Question: I'm currently working on extending a TextView, adding an outline around the text. Thus far, the only problem I've been having is my inability to position the "outline" correctly behind a text. If I code the extended class like the one portrayed below, I get a label that looks like this:

Note: in the above screenshot, I set the fill color to white, and the stroke color to black.
What am I doing wrong?
'''
public class OutlinedTextView extends TextView {
/* ===========================================================
* Constants
* =========================================================== */
private static final float OUTLINE_PROPORTION = 0.1f;
/* ===========================================================
* Members
* =========================================================== */
private final Paint mStrokePaint = new Paint();
private int mOutlineColor = Color.TRANSPARENT;
/* ===========================================================
* Constructors
* =========================================================== */
public OutlinedTextView(Context context) {
super(context);
this.setupPaint();
}
public OutlinedTextView(Context context, AttributeSet attrs) {
super(context, attrs);
this.setupPaint();
this.setupAttributes(context, attrs);
}
public OutlinedTextView(Context context, AttributeSet attrs, int defStyle) {
super(context, attrs, defStyle);
this.setupPaint();
this.setupAttributes(context, attrs);
}
/* ===========================================================
* Overrides
* =========================================================== */
@Override
protected void onDraw(Canvas canvas) {
// Get the text to print
final float textSize = super.getTextSize();
final String text = super.getText().toString();
// setup stroke
mStrokePaint.setColor(mOutlineColor);
mStrokePaint.setStrokeWidth(textSize * OUTLINE_PROPORTION);
mStrokePaint.setTextSize(textSize);
mStrokePaint.setFlags(super.getPaintFlags());
mStrokePaint.setTypeface(super.getTypeface());
// Figure out the drawing coordinates
//mStrokePaint.getTextBounds(text, 0, text.length(), mTextBounds);
// draw everything
canvas.drawText(text,
super.getWidth() * 0.5f, super.getBottom() * 0.5f,
mStrokePaint);
super.onDraw(canvas);
}
/* ===========================================================
* Private/Protected Methods
* =========================================================== */
private final void setupPaint() {
mStrokePaint.setAntiAlias(true);
mStrokePaint.setStyle(Paint.Style.STROKE);
mStrokePaint.setTextAlign(Paint.Align.CENTER);
}
private final void setupAttributes(Context context, AttributeSet attrs) {
final TypedArray array = context.obtainStyledAttributes(attrs,
R.styleable.OutlinedTextView);
mOutlineColor = array.getColor(
R.styleable.OutlinedTextView_outlineColor, 0x00000000);
array.recycle();
// Force this text label to be centered
super.setGravity(Gravity.CENTER_HORIZONTAL);
}
}
'''
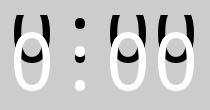
Answer: Bah, that was stupid of me. I just needed to change-up that commented-out line:
'''
super.getPaint().getTextBounds(text, 0, text.length(), mTextBounds);
'''
In addition, for actually rendering the text, I need to average this view's height and the text's height:
'''
// draw everything
canvas.drawText(text,
super.getWidth() * 0.5f, (super.getHeight() + mTextBounds.height()) * 0.5f,
mStrokePaint);
'''
The entire code now reads as follows:
'''
public class OutlinedTextView extends TextView {
/* ===========================================================
* Constants
* =========================================================== */
private static final float OUTLINE_PROPORTION = 0.1f;
/* ===========================================================
* Members
* =========================================================== */
private final Paint mStrokePaint = new Paint();
private final Rect mTextBounds = new Rect();
private int mOutlineColor = Color.TRANSPARENT;
/* ===========================================================
* Constructors
* =========================================================== */
public OutlinedTextView(Context context) {
super(context);
this.setupPaint();
}
public OutlinedTextView(Context context, AttributeSet attrs) {
super(context, attrs);
this.setupPaint();
this.setupAttributes(context, attrs);
}
public OutlinedTextView(Context context, AttributeSet attrs, int defStyle) {
super(context, attrs, defStyle);
this.setupPaint();
this.setupAttributes(context, attrs);
}
/* ===========================================================
* Overrides
* =========================================================== */
@Override
protected void onDraw(Canvas canvas) {
// Get the text to print
final float textSize = super.getTextSize();
final String text = super.getText().toString();
// setup stroke
mStrokePaint.setColor(mOutlineColor);
mStrokePaint.setStrokeWidth(textSize * OUTLINE_PROPORTION);
mStrokePaint.setTextSize(textSize);
mStrokePaint.setFlags(super.getPaintFlags());
mStrokePaint.setTypeface(super.getTypeface());
// Figure out the drawing coordinates
super.getPaint().getTextBounds(text, 0, text.length(), mTextBounds);
// draw everything
canvas.drawText(text,
super.getWidth() * 0.5f, (super.getHeight() + mTextBounds.height()) * 0.5f,
mStrokePaint);
super.onDraw(canvas);
}
/* ===========================================================
* Private/Protected Methods
* =========================================================== */
private final void setupPaint() {
mStrokePaint.setAntiAlias(true);
mStrokePaint.setStyle(Paint.Style.STROKE);
mStrokePaint.setTextAlign(Paint.Align.CENTER);
}
private final void setupAttributes(Context context, AttributeSet attrs) {
final TypedArray array = context.obtainStyledAttributes(attrs,
R.styleable.OutlinedTextView);
mOutlineColor = array.getColor(
R.styleable.OutlinedTextView_outlineColor, 0x00000000);
array.recycle();
// Force this text label to be centered
super.setGravity(Gravity.CENTER_HORIZONTAL);
}
}
'''